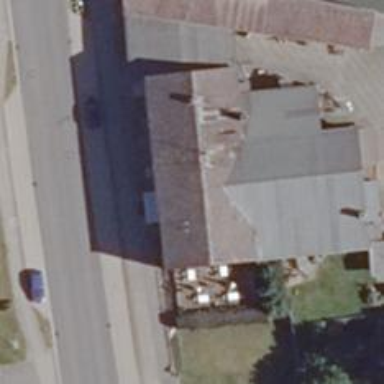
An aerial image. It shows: Guest house for tourism.